Question:
With the code below now working can anyone suggest how I pull out the image from the collection at a larger size, this is only working for thumbnails at the moment.
'''
<?php
if(!hook("EditorsPick")):
/* ------------ Collections promoted to the home page ------------------- */
$home_collectionsx=get_home_page_promoted_collectionsx(16);
foreach ($home_collectionsx as $home_collectionx)
{
?>
<div class="EditorsPick">
<div class="HomePanel"><div class="HomePanelINtopEditors">
<div class="HomePanelINtopHeader">Editors Pick</div>
<div class="HomePanelINtopText">This is the editors pick of Asset Space...</div>
<div class="EditorsPicImage"><div style="padding-top:<?php echo floor((155-$home_collectionx["thumb_height"])/2) ?>px; margin-top: -24px; margin-bottom: -15px;">
<a href="<?php echo $baseurl_short?>pages/search.php?search=!collection<?php echo $home_collectionx["ref"] ?>" onClick="return CentralSpaceLoad(this,true);"><img class="ImageBorder" src="<?php echo get_resource_path($home_collectionx["home_page_image"],false,"thm",false) ?>" width="<?php echo $home_collectionx["thumb_width"] ?>" height="<?php echo $home_collectionx["thumb_height"] ?>" /></div>
</div></div>
</div>
</div>
</div>
<?php
}
endif; # end hook homefeaturedcol
?>
function get_home_page_promoted_collectionsx($id=null)
{
$filterClause = '';
if(!is_null($id))
{
$filterClause = ' AND collection.ref = '.intval($id);
}
return sql_query("select collection.ref,collection.home_page_publish,collection.home_page_text,collection.home_page_image,resource.thumb_height,resource.thumb_width from collection left outer join resource on collection.home_page_image=resource.ref where collection.public=1 and collection.home_page_publish=1".$filterClause." order by collection.ref desc");
}
'''
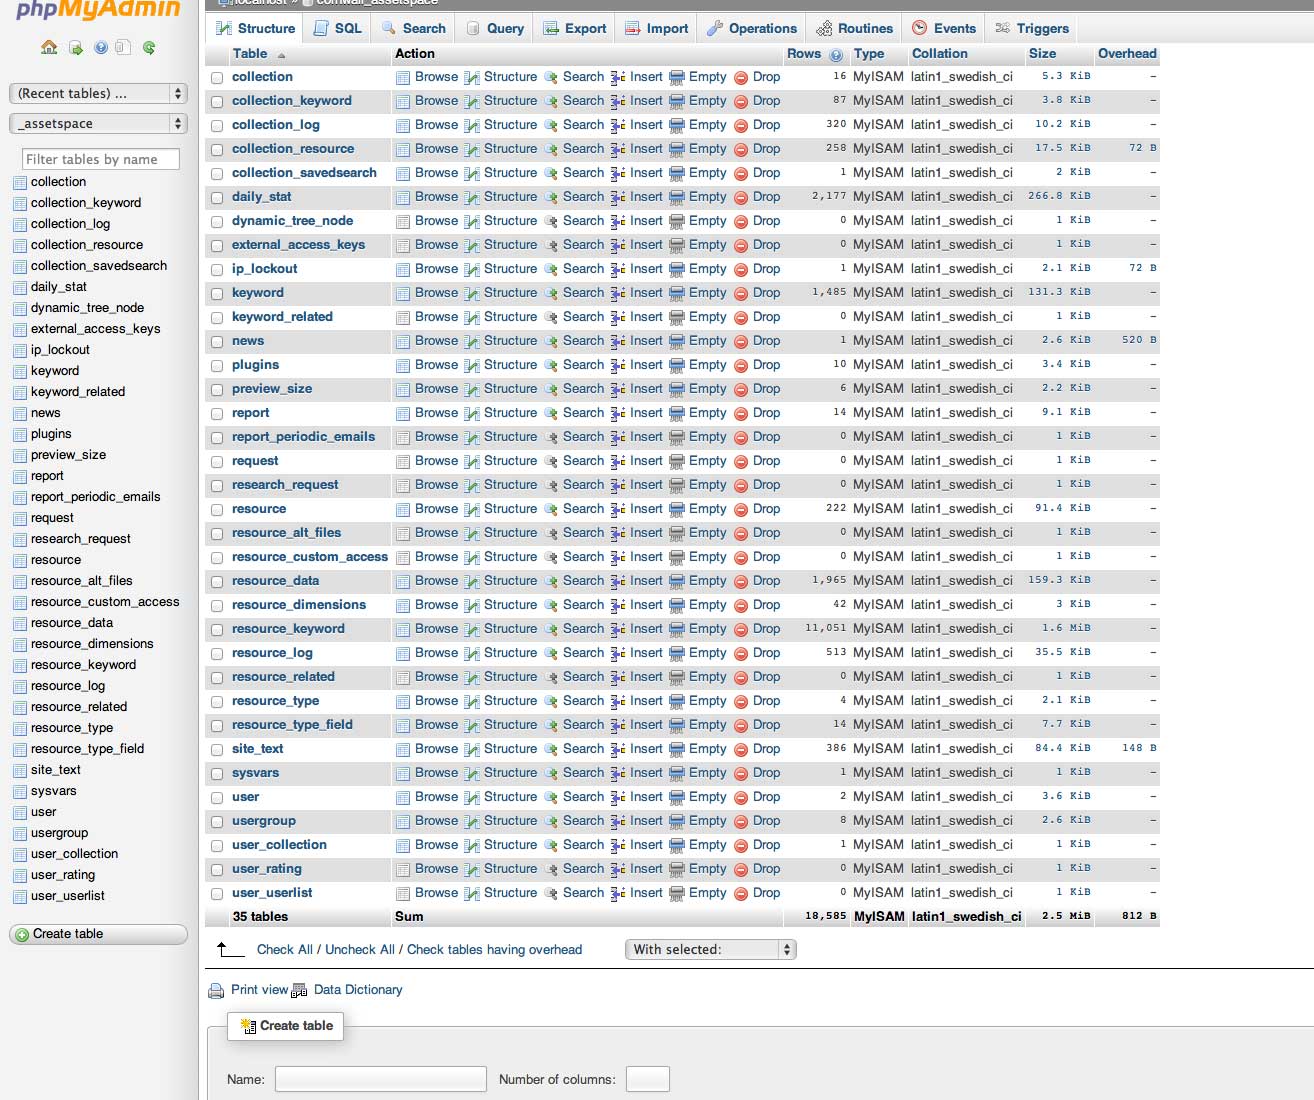
Answer: '''
<img class="ImageBorder" src="<?php echo get_resource_path($home_collectionx["home_page_image"],false,"thm",false) ?>" width="<?php echo $home_collectionx["thumb_width"] ?>" height="<?php echo $home_collectionx["thumb_height"] ?>" />
'''
Why not edit this to set your desired size in pixels, like
'''
<img class="ImageBorder" src="<?php echo get_resource_path($home_collectionx["home_page_image"],false,"thm",false) ?>" width="1000" height="800" />
'''